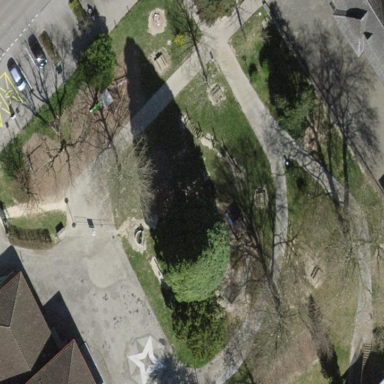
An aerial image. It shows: Playground area for leisure land.